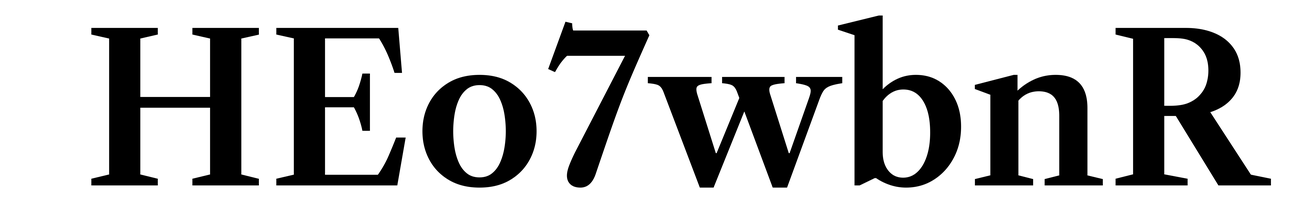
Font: LibreCaslonText_SemiBold